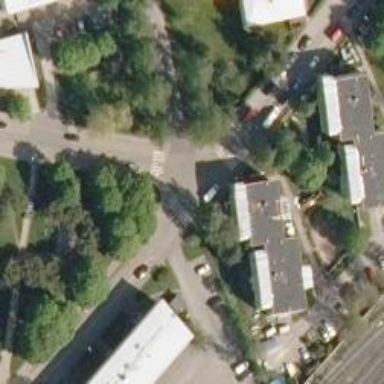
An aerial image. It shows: Unmarked road crossing.